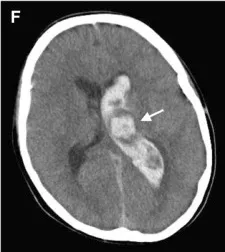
Time series of radiological features in this case. (F) Computed tomography of the brain at 13 years old shows left thalamic (arrow) and intraventricular hemorrhage, attributed to the dilated left anterior choroidal artery.
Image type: radiology (ct)